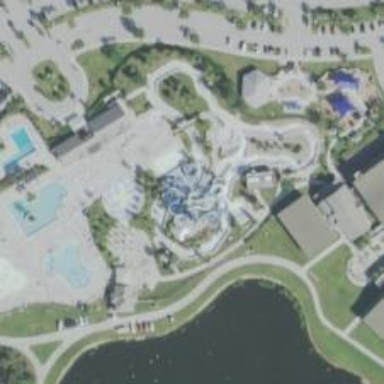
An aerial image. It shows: Water slide attraction.